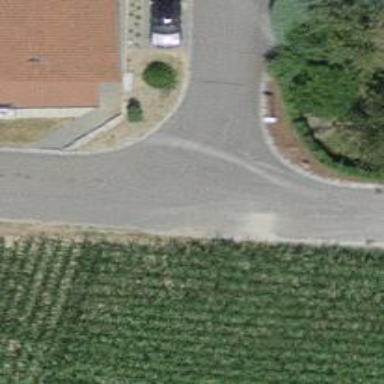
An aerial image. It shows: Residential road with asphalt surface.